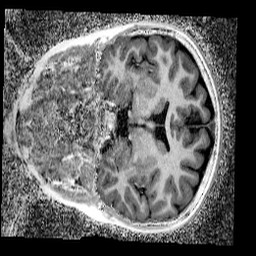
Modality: UNIT1_denoised
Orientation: coronal
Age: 11
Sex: female
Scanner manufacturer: siemens
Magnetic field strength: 3 T
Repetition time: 4 s
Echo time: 0.00299 s